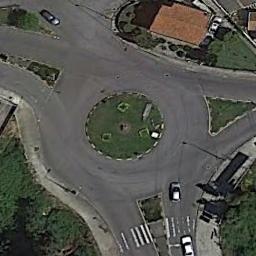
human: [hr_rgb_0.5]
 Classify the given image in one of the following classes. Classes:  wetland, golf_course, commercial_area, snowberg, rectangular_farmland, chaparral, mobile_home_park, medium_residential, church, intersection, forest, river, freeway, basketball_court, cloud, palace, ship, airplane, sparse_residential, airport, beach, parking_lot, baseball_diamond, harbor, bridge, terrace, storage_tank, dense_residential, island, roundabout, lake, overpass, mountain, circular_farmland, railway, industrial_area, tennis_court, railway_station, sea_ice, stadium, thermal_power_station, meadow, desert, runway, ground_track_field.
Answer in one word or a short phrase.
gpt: roundabout